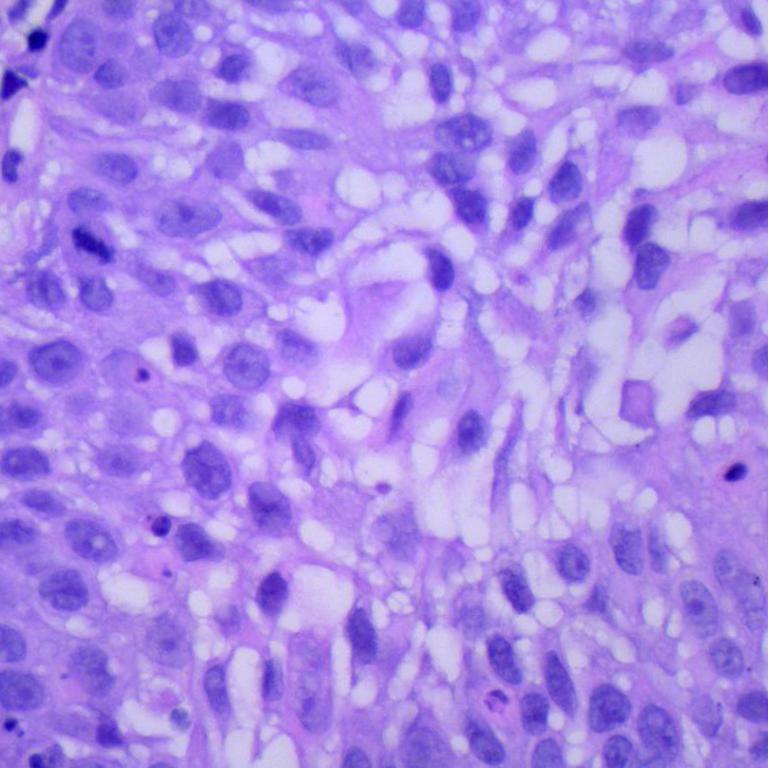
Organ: lung
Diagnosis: squamous carcinomas